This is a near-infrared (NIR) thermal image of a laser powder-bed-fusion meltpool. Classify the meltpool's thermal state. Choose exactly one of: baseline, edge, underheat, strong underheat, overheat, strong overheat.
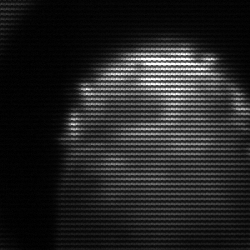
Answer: edge